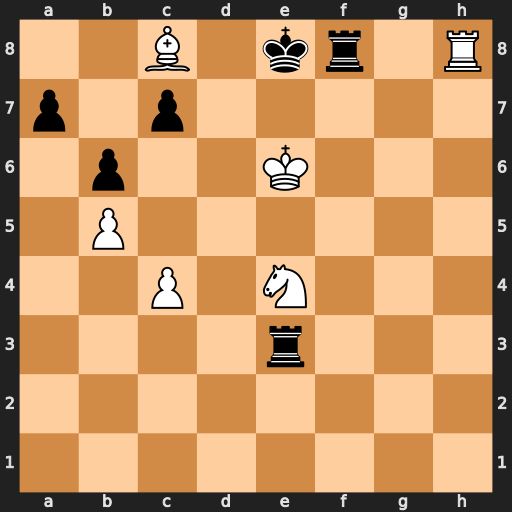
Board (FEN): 2B1kr1R/p1p5/1p2K3/1P6/2P1N3/4r3/8/8
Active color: w
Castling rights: -
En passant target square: -
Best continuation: Bd7+ Kd8 Rxf8#